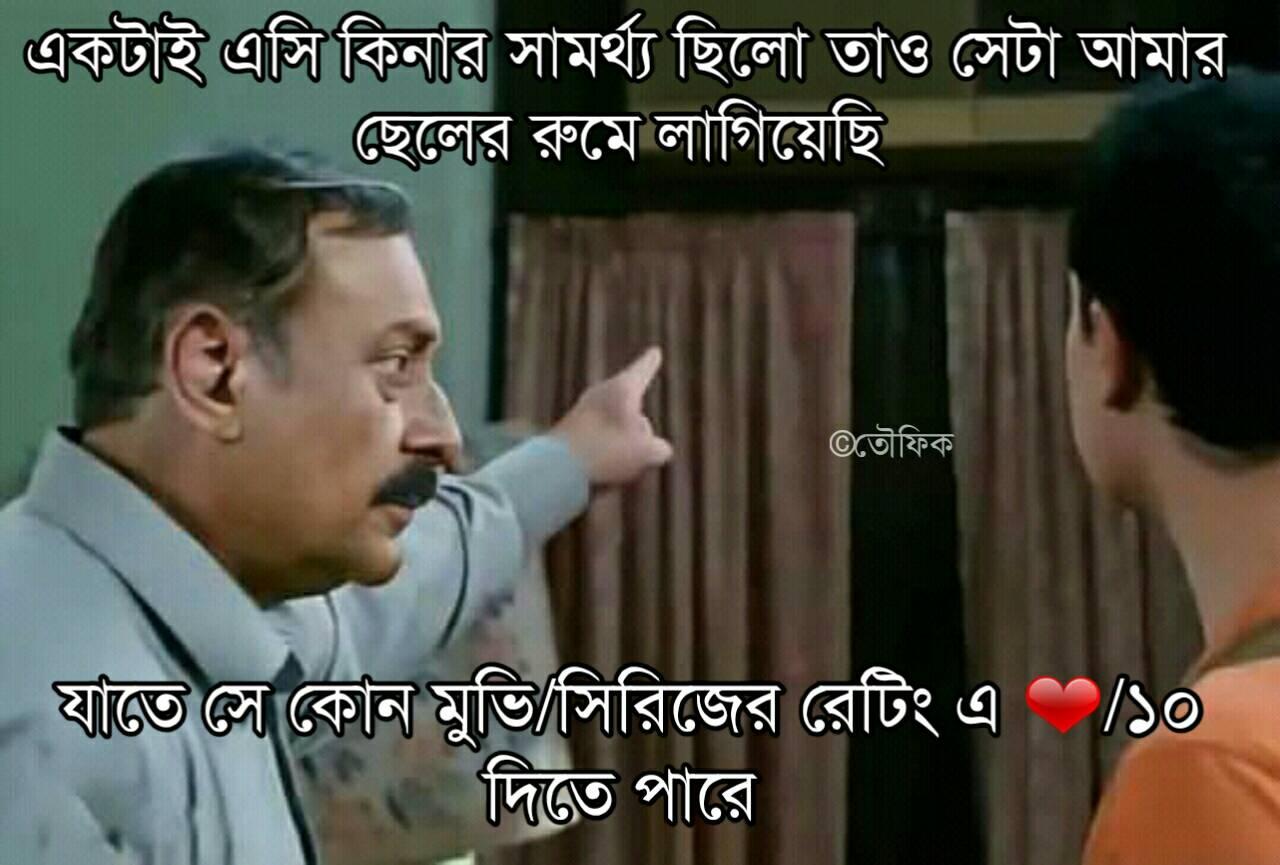
Caption: একটাই এসি কিনার সামর্থ্য ছিলো তাও সেটা আমার ছেলের রুমে লাগিয়েছি     যাতে সে কোন মুভি/সিরিজের রেটিং এ  /১০ দিতে পারে
Label: non-hate